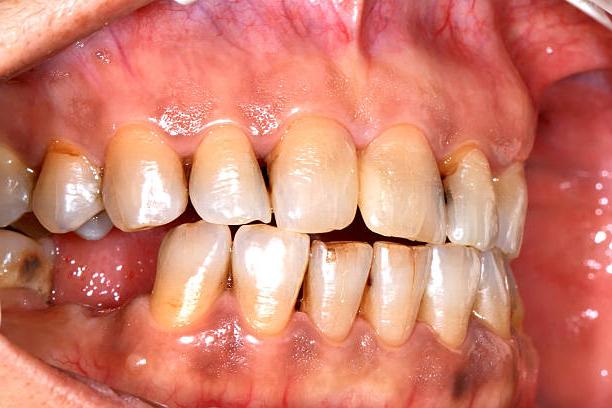
Condition: Gingivitis